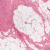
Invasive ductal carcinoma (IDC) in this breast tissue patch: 0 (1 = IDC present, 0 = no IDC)